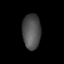
Tissue: lung
Cell type: Others
Senescence score: 0.1906
Nuclear area (px): 625
Mean DAPI intensity: 79.776